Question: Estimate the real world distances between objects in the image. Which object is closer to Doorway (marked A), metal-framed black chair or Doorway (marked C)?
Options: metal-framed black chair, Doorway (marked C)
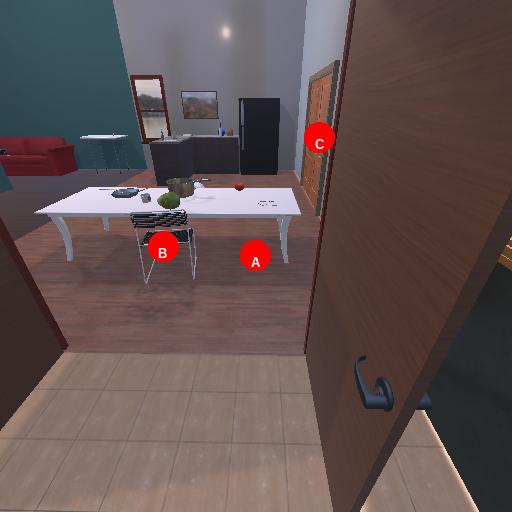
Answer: metal-framed black chair